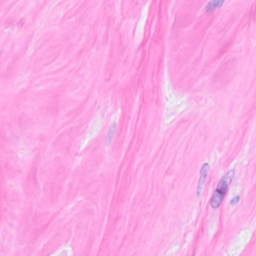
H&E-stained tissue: Breast